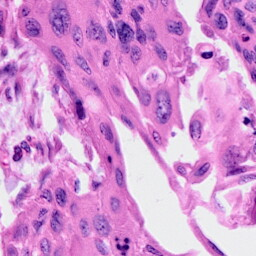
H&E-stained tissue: Cervix